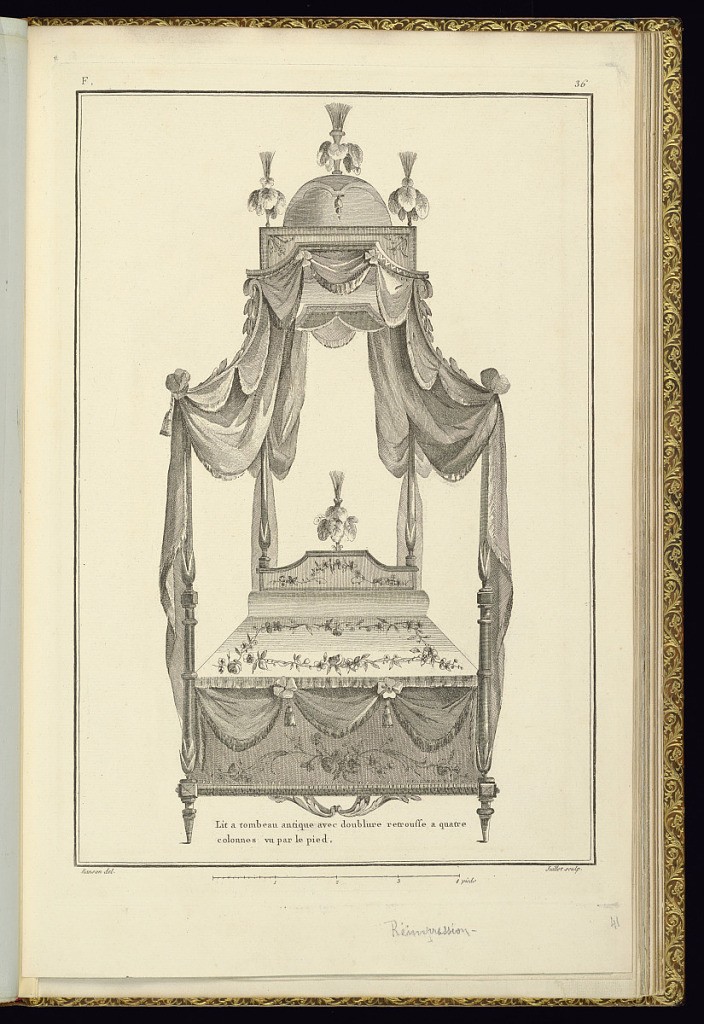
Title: Lit a tombeau antique avec doublure retrousse a quatre colonnes vue par le pied
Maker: Pierre Ranson, French, 1736–1786
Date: late 18th century
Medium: Etching and engraving on laid paper
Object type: Print
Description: Design for a four-poster canopy (baldachin) bed with the four posts bending inwards to support a smaller crown above. The crown is topped with feather finials, and corner fleurons ornament, with swags of hanging textiles and bed curtains tied to the posts. The headboard features a central feather finial. The bed linen is decorated with floral motifs. The skirt features floral motifs, scrolling leaves, and hanging swags of textiles with passementeries and tassels. A scale below. The plate is titled, numbered, and signed.